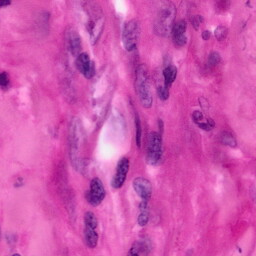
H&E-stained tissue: Pancreatic